Field crop: maize
Growth stage: 2
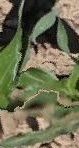
Species: maize